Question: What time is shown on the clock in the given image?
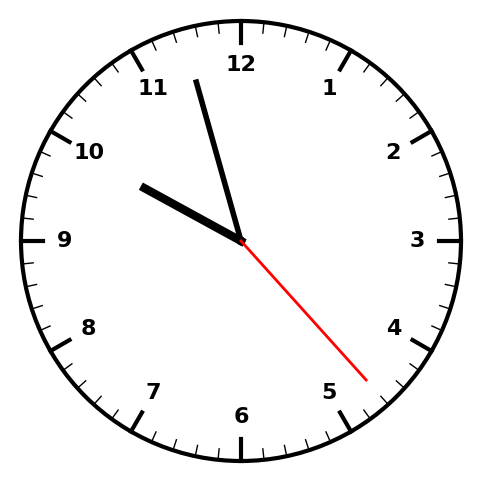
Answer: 09:57:23